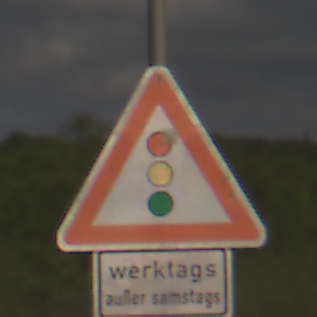
Verkehrszeichen: Lichtzeichenanlage
Zusatzzeichen unten: ZeitangabenMitBeschraenkungAufWochentage7
Umgebung: Outdoor, RoadRail
Tageszeit: Midday
Wetter: PartlyCloudy
Licht: Natural
Jahreszeit: NotSpecified
Kontrast: HighContrast